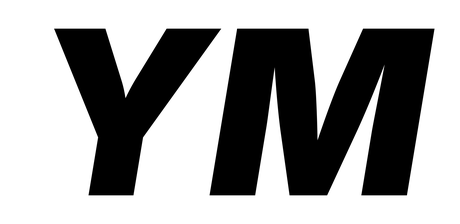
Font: Inter-Italic_Black_Italic